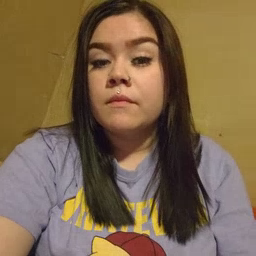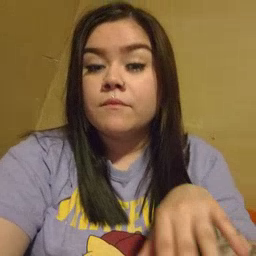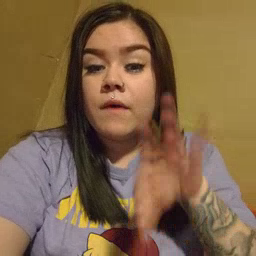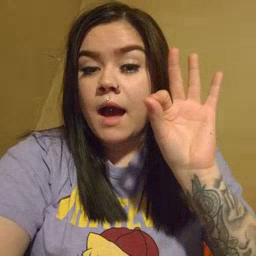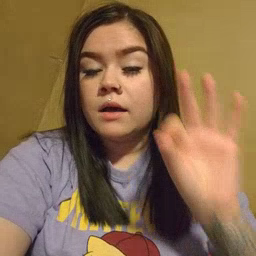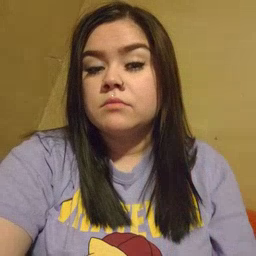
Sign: find